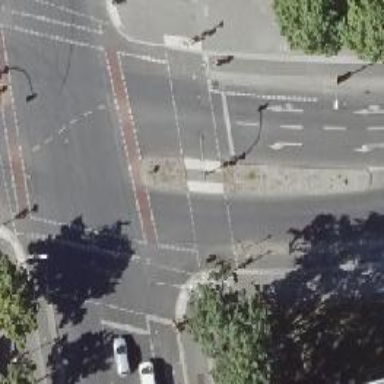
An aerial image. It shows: Road crossing with traffic signals.